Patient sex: F
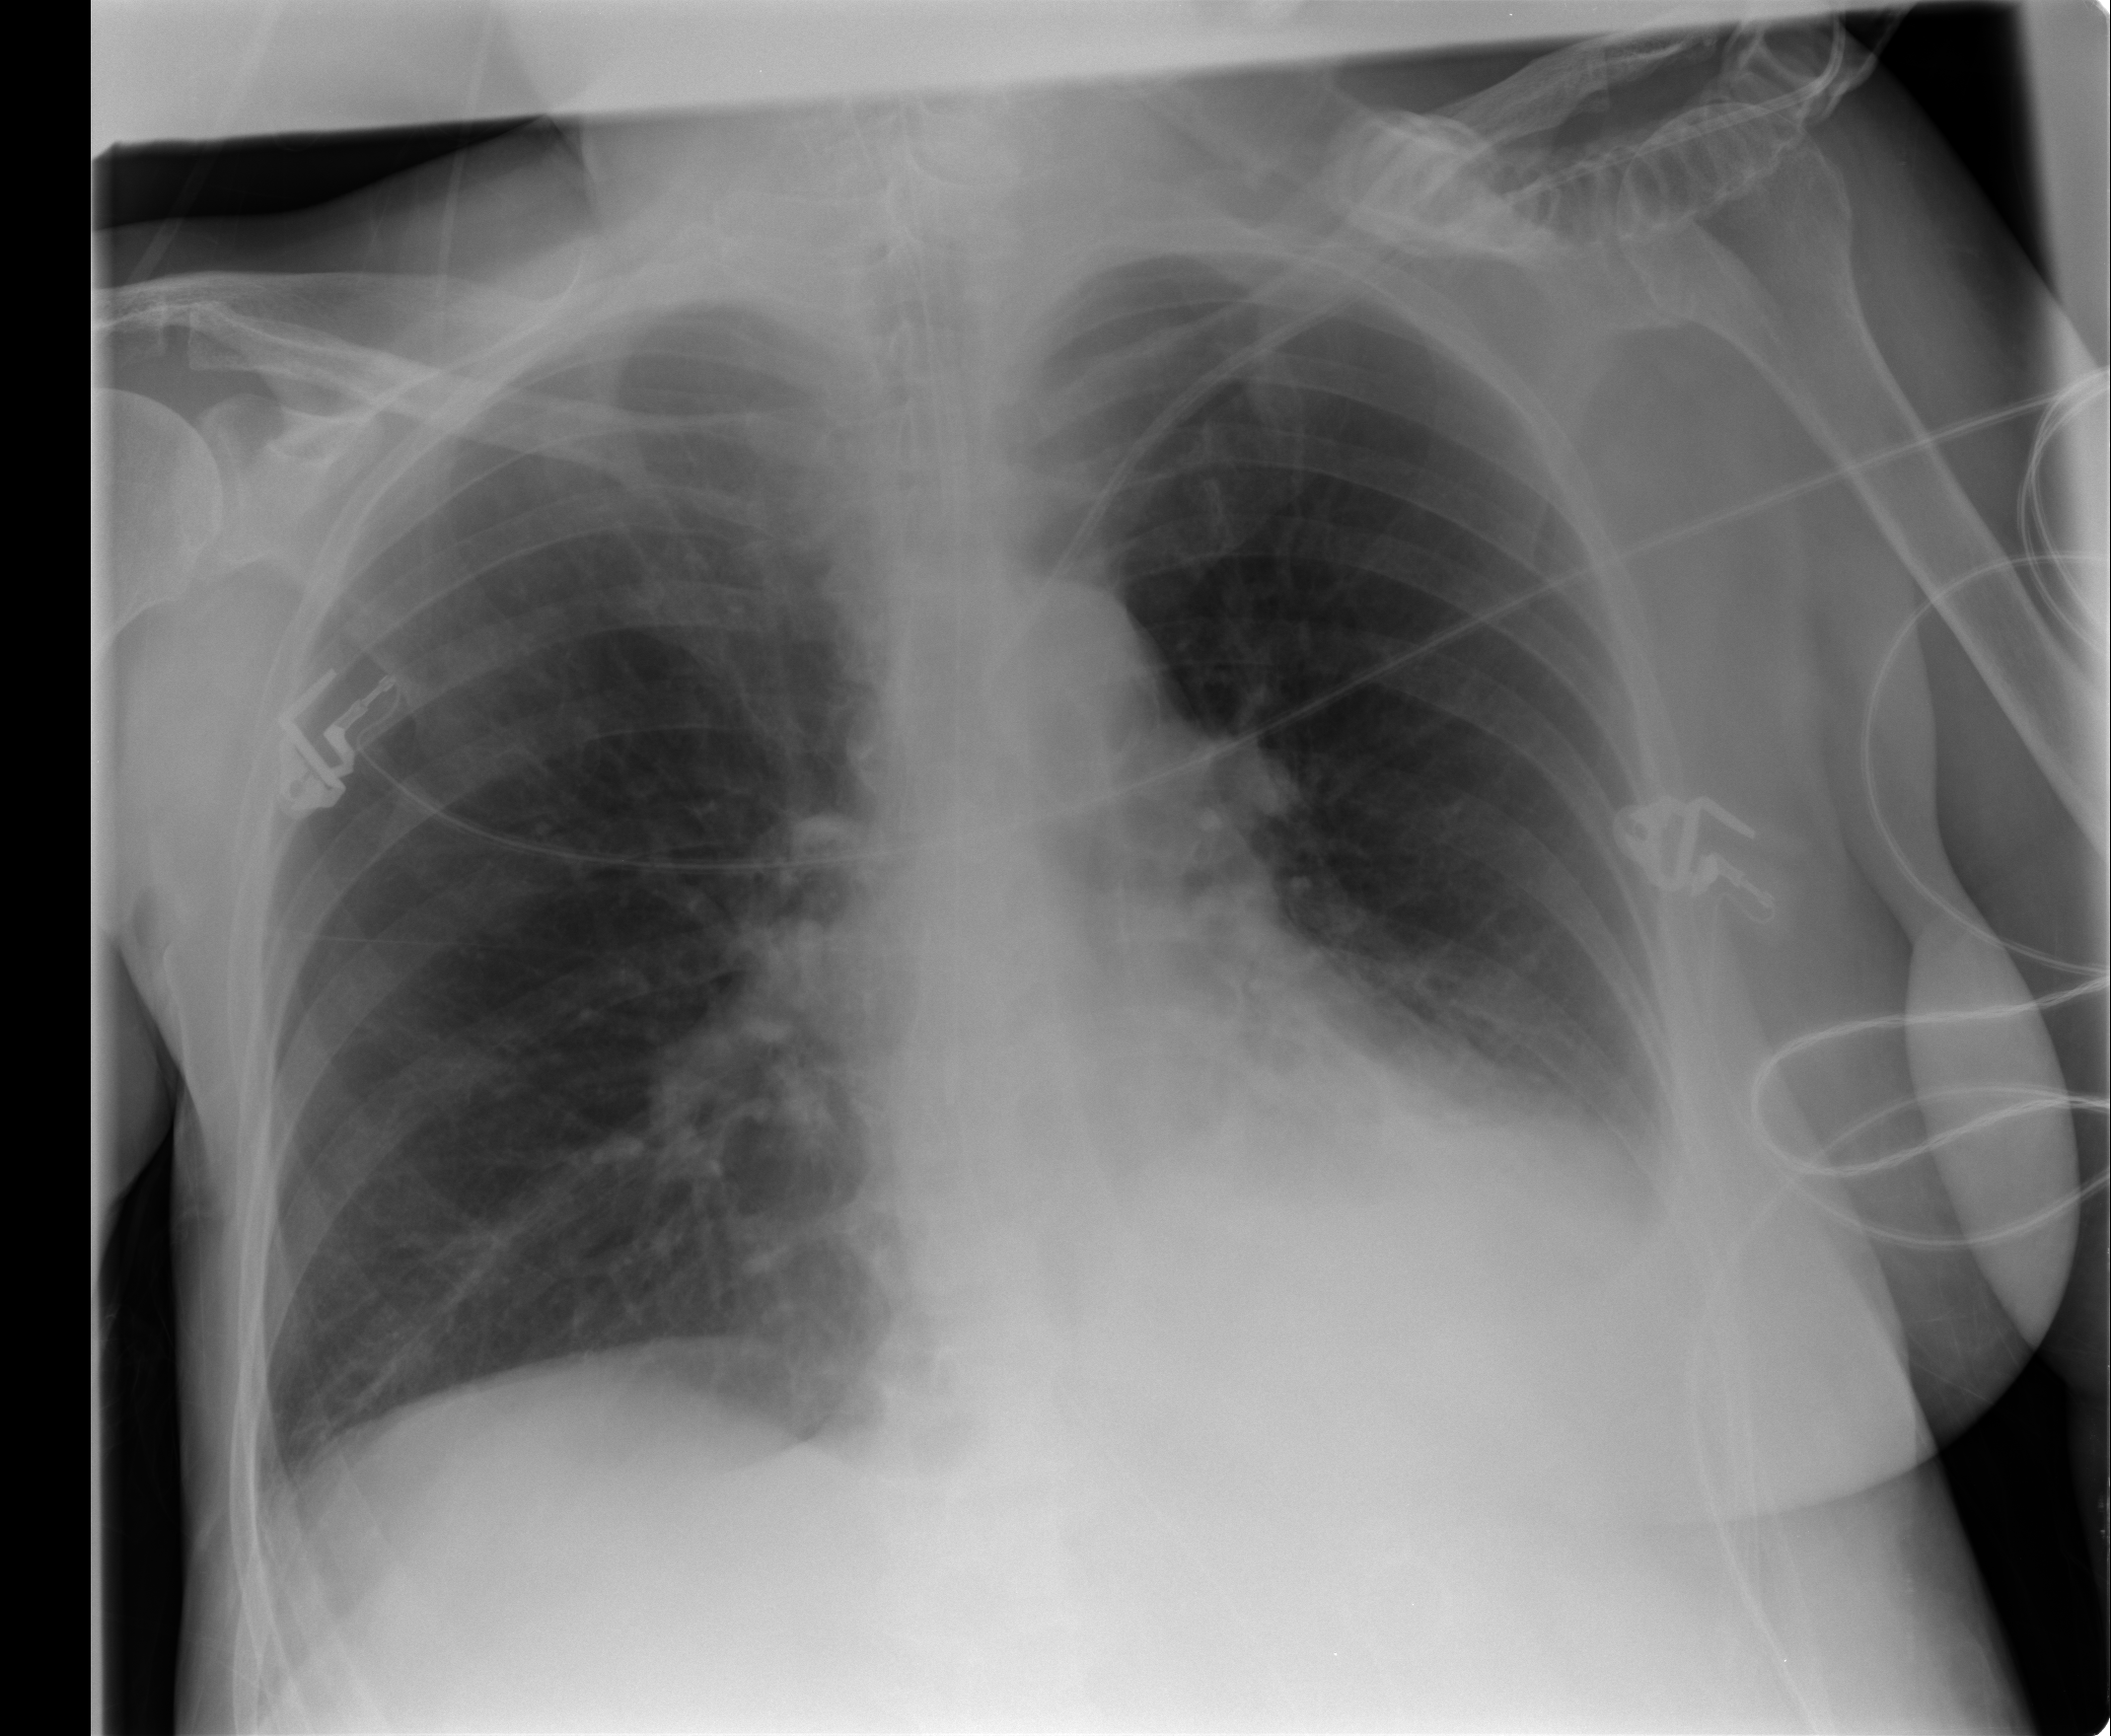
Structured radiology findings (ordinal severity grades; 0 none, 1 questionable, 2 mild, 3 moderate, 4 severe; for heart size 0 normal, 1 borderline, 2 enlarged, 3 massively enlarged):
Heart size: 2
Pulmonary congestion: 2
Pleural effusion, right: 0
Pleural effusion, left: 2
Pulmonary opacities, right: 0
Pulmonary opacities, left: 0
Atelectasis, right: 0
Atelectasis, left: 2